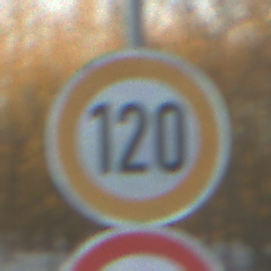
Verkehrszeichen: Geschwindigkeit120
Zusatzzeichen unten: Ueberholverbot
Umgebung: Outdoor, Nature
Tageszeit: SunriseSunset
Wetter: Clear
Licht: Natural
Jahreszeit: Winter
Kontrast: LowContrast